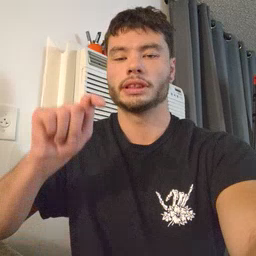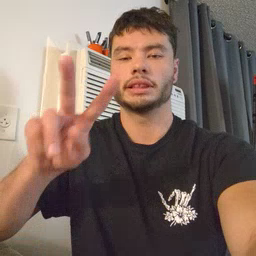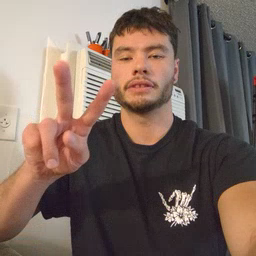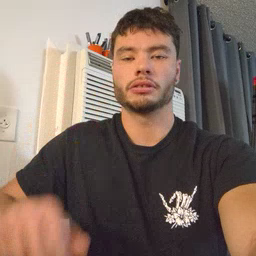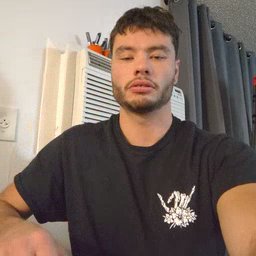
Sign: TV